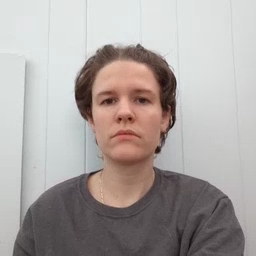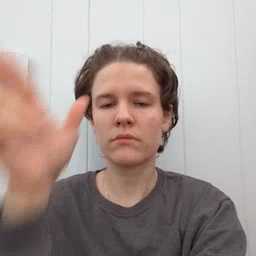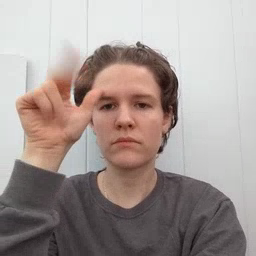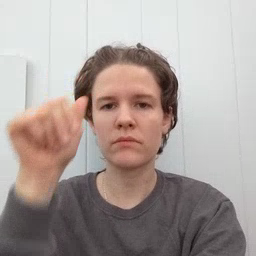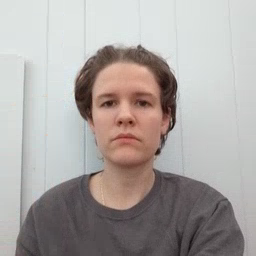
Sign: horse